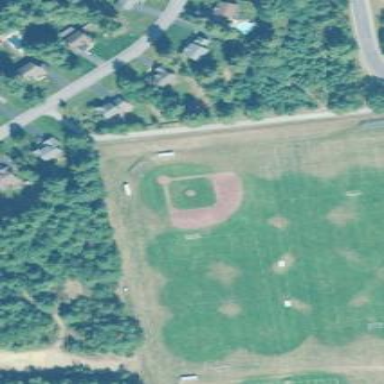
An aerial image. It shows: Baseball pitch for leisure and sports activities.